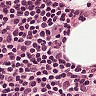
Metastatic tissue present: no